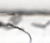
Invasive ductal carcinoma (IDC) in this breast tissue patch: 0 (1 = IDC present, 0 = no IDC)